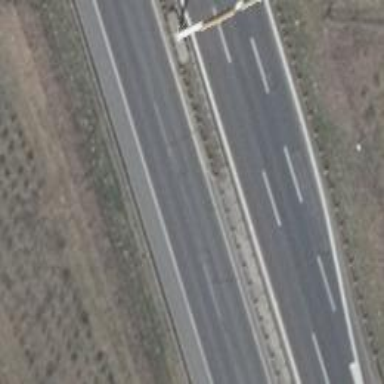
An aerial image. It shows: This is trunk highway with motorroad.